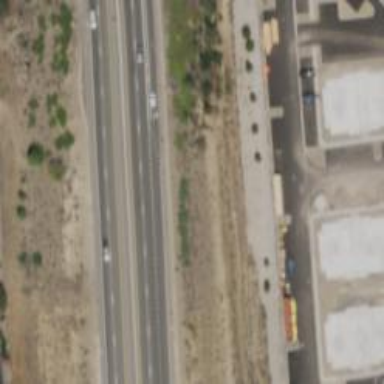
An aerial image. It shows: Expressway with asphalt surface and classified as primary highway.